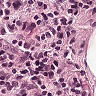
Metastatic tissue present: no